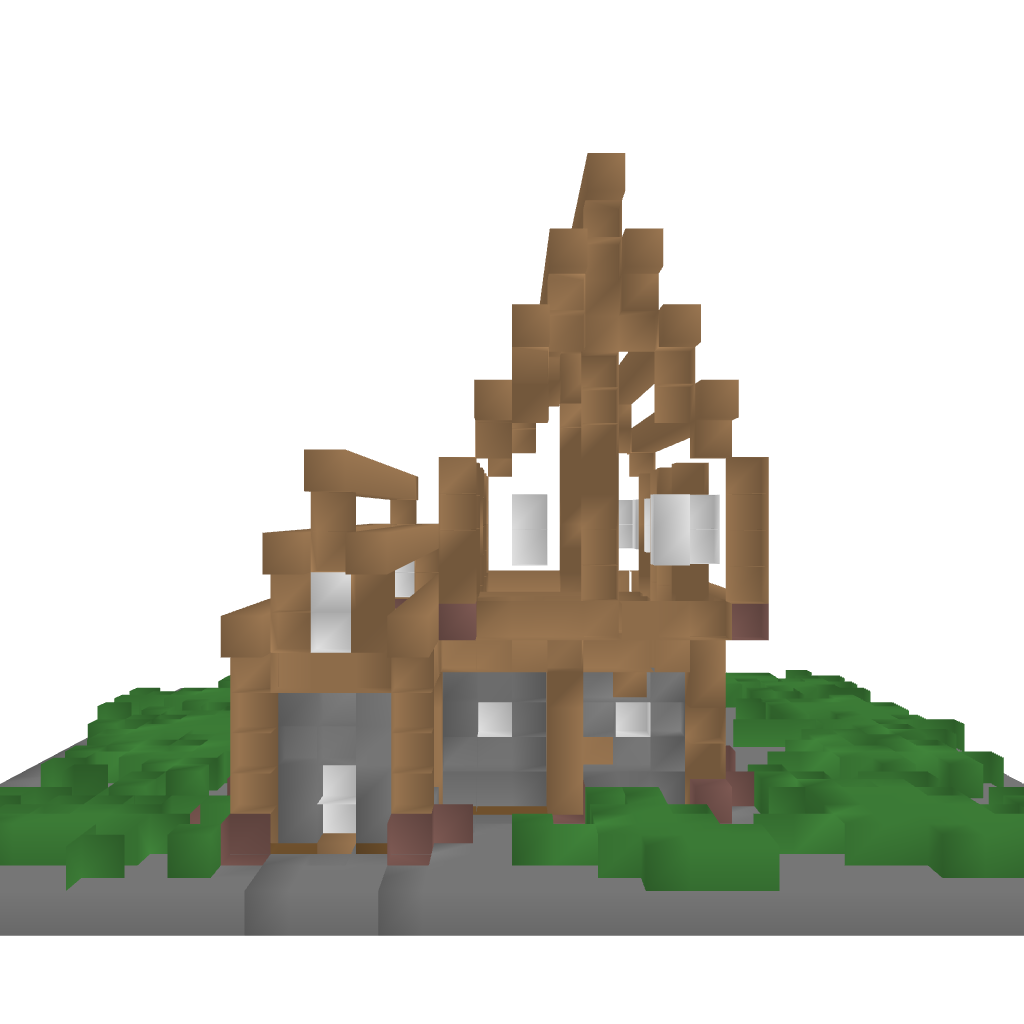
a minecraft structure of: Medieval Cottage bad low quality